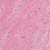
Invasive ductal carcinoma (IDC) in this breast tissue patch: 0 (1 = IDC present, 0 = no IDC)